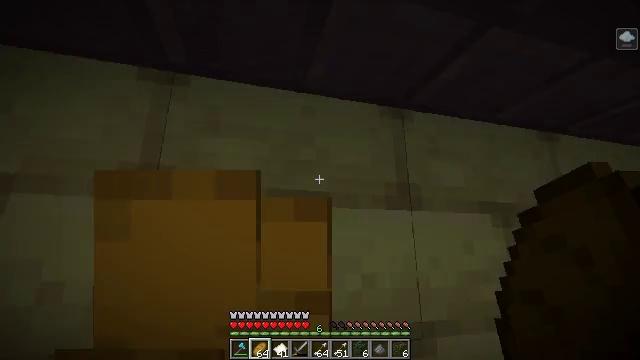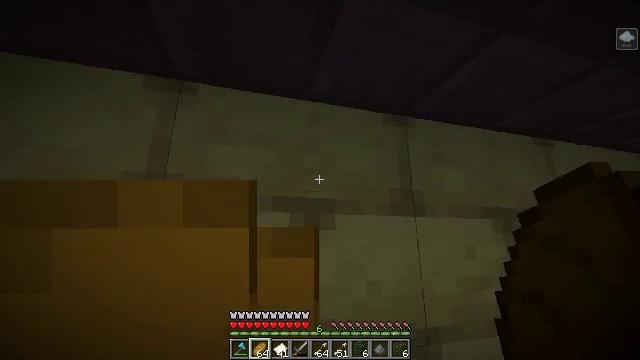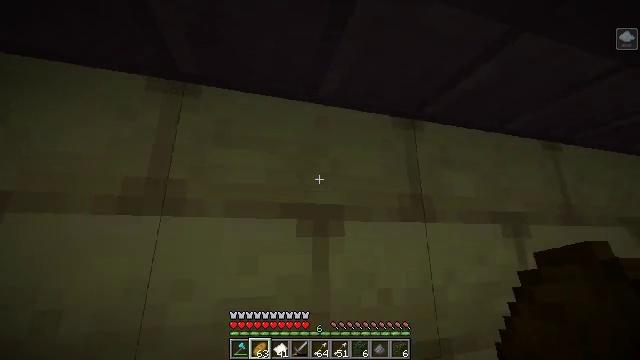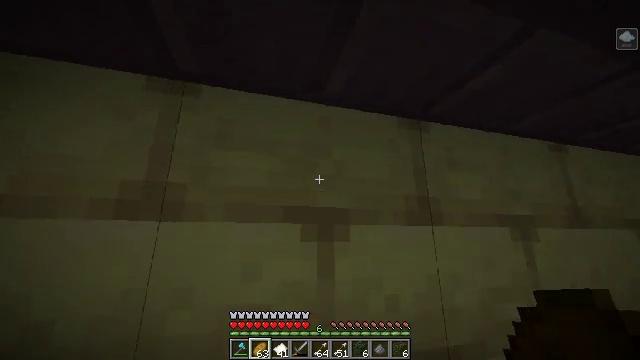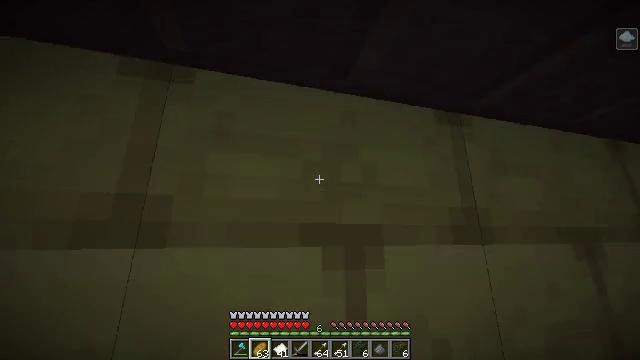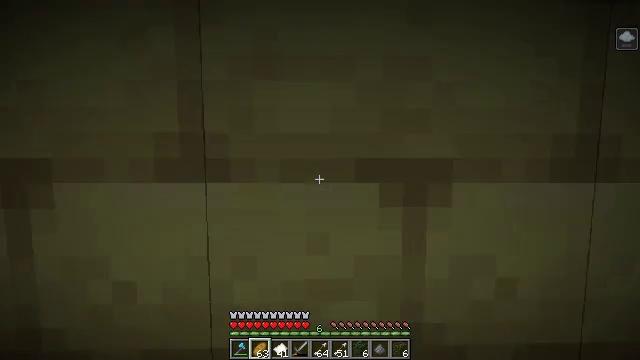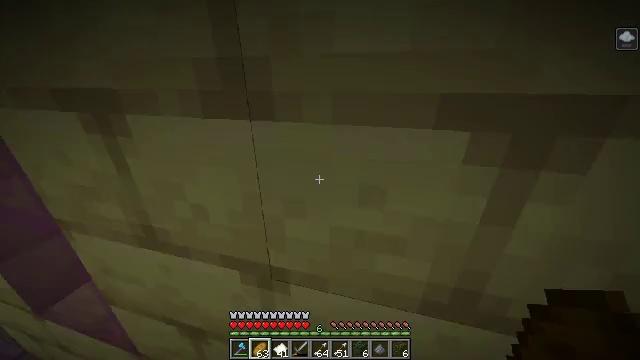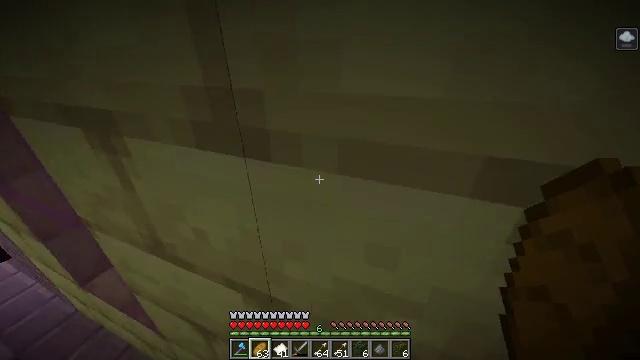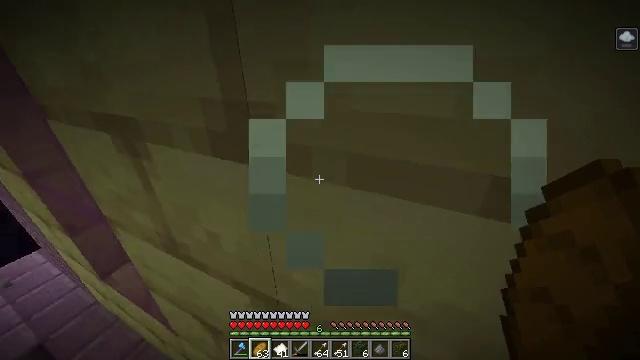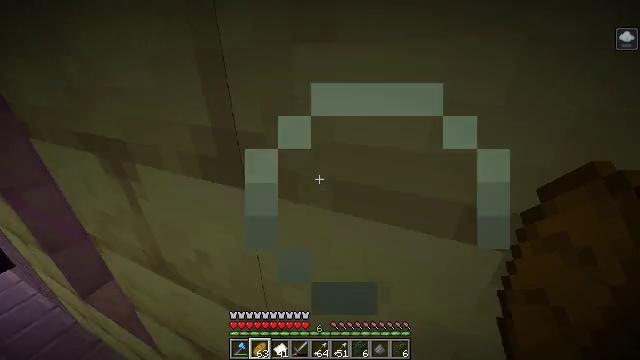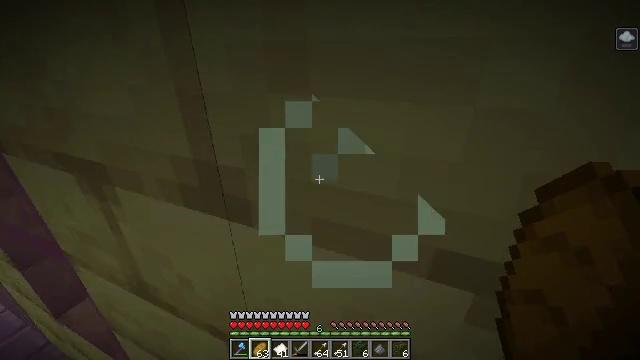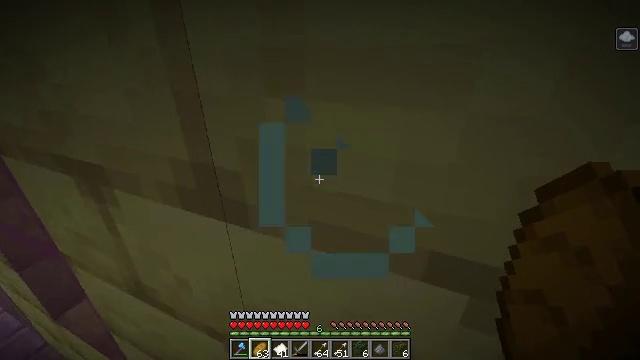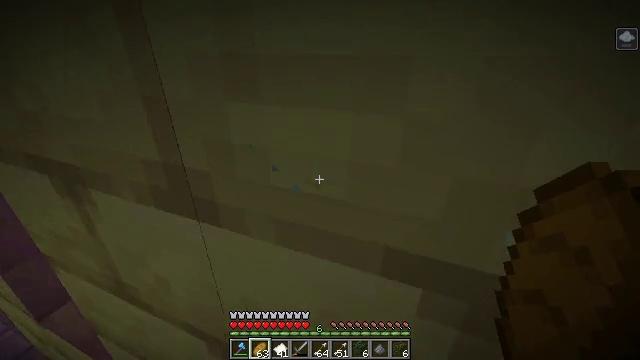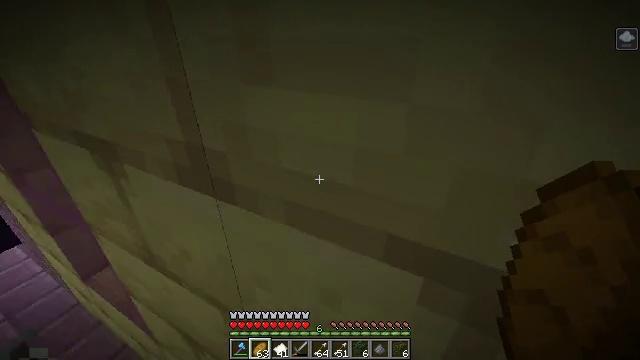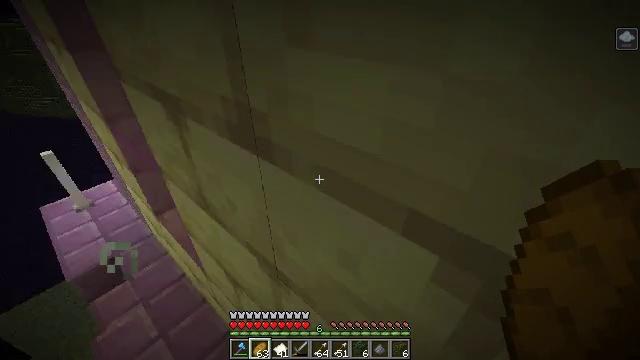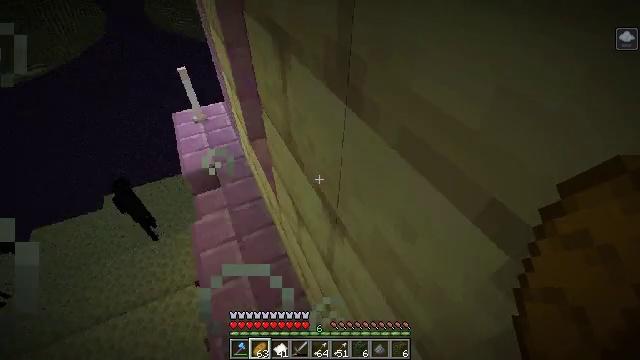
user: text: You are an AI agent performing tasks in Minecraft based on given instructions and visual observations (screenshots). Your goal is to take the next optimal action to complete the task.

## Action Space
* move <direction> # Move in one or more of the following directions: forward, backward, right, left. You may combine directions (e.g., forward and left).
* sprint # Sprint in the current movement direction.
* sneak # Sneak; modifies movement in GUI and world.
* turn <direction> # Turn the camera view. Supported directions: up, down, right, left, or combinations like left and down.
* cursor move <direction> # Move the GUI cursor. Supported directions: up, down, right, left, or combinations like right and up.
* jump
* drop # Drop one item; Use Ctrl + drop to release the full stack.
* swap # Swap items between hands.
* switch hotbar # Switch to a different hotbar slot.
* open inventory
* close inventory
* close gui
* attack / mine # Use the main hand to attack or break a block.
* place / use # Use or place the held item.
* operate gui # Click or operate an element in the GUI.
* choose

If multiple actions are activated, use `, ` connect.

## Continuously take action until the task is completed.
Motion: motion action
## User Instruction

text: Remove a mutton from the inventory.
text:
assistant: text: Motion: move forward and move left, sprint
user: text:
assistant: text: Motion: move forward and move left, sprint
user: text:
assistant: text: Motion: move forward, sprint
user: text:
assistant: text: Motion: move forward, sprint, turn left
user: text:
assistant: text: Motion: move forward, sprint, turn left and down
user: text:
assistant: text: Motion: move forward, turn left and down
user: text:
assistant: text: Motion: move forward and move right, turn left and down
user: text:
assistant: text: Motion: move forward and move right, turn left
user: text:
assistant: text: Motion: move forward and move right, turn right and up
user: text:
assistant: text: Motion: move forward and move right
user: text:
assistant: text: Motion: move forward and move right
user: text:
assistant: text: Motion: move forward and move right
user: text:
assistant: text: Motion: move forward and move right, turn left and down
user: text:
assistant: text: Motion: move forward and move right, turn left and down
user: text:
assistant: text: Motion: move forward and move right, turn left and down
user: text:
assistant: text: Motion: move right, turn left and up
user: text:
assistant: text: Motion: move right, turn left and up
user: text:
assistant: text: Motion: no_op
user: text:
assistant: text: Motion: no_op
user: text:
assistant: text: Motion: turn left
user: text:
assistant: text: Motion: turn left
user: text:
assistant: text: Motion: turn left
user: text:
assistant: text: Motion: move back, turn left
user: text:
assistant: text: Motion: move back, turn left
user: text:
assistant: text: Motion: move back, turn left and up
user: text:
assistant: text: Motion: move back, turn left
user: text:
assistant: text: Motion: move back, turn up
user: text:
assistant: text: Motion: no_op
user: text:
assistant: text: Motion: no_op
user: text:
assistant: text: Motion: no_op